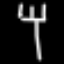
Label: fork